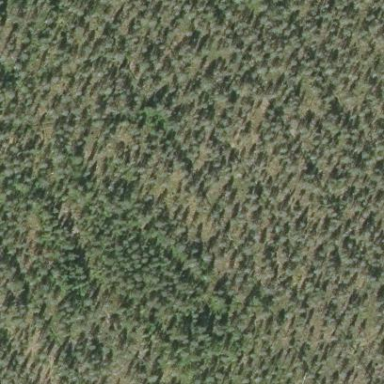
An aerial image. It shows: Woodland consisting mainly of needle-leaved trees.